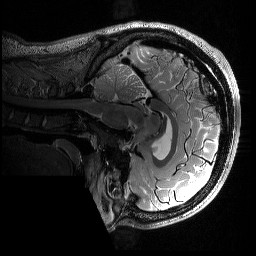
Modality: T2w
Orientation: sagittal
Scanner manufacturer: siemens
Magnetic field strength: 3 T
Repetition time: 3.2 s
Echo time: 0.565 s